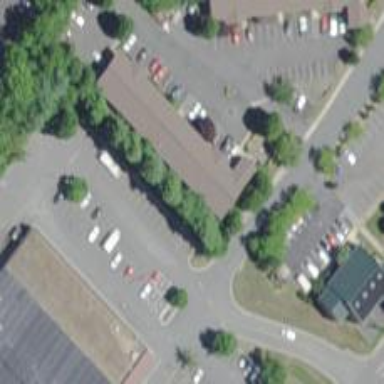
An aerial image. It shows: Parking space is available.